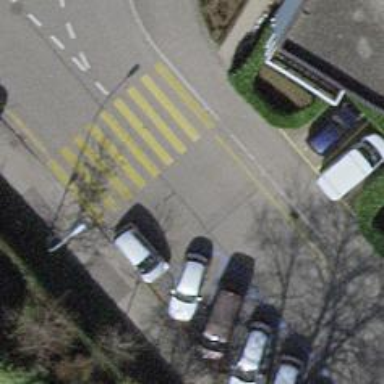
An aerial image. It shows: Zebra crossing at uncontrolled and marked intersection.